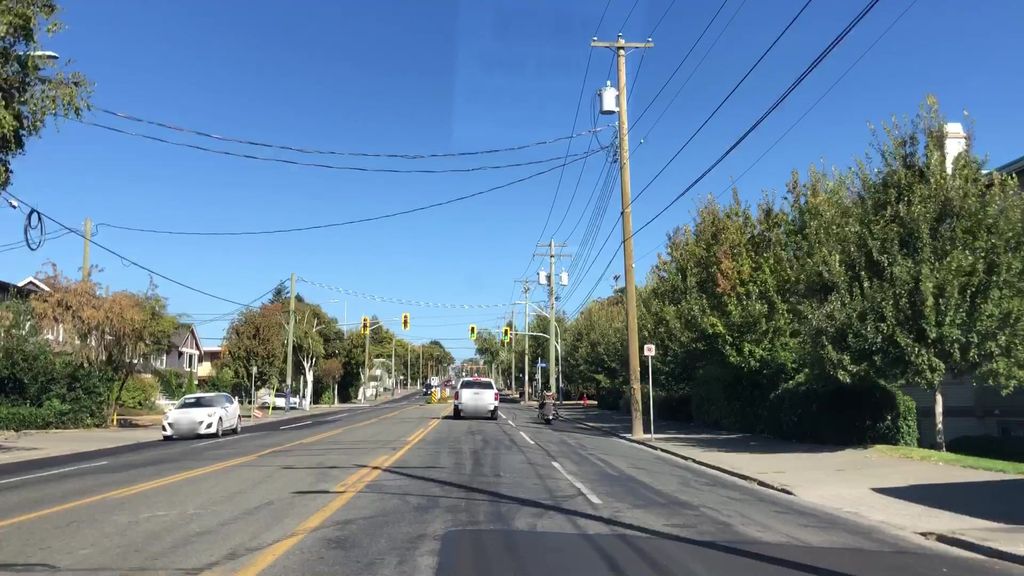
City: victoria